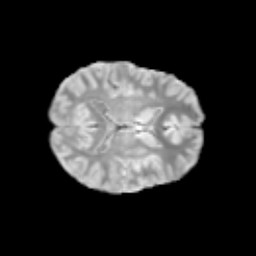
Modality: T2w
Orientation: axial
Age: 11
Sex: female
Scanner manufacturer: siemens
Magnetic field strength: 3 T
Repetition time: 3.8 s
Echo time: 0.07 s